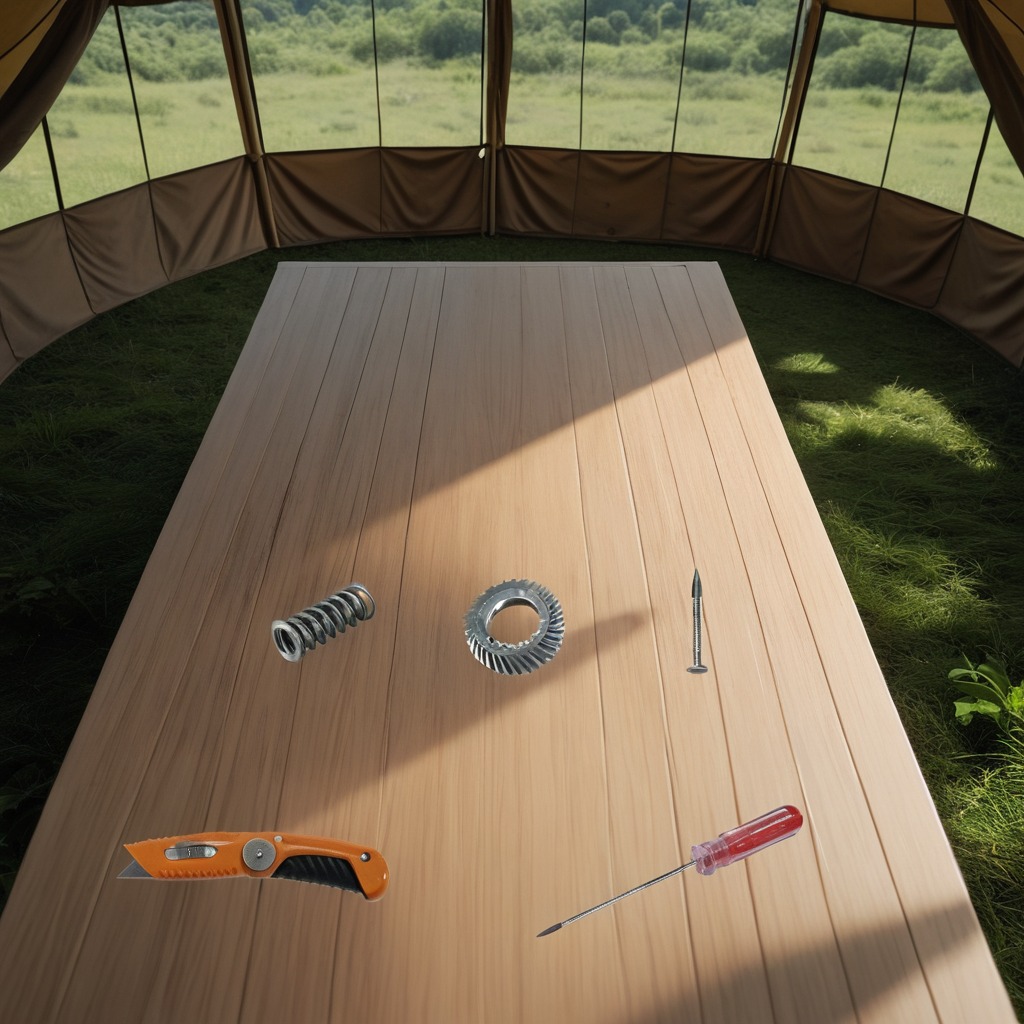
A steel gear with teeth, a utility knife, an iron nail, a coiled metal spring, and a screwdriver are lying on the wooden table inside a jungle field workshop tent.